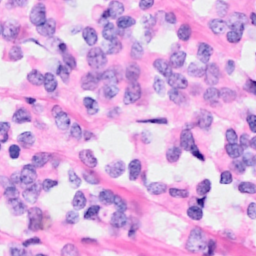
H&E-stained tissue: Breast